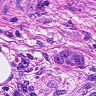
Metastatic tissue present: yes